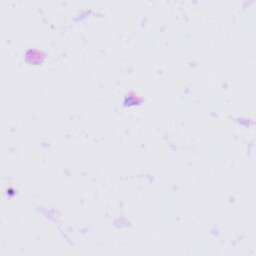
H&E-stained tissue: Tonsil